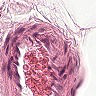
Metastatic tissue present: no